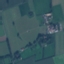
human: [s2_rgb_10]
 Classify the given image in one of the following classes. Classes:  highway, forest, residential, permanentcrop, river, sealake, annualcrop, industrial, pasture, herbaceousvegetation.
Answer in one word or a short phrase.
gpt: Pasture